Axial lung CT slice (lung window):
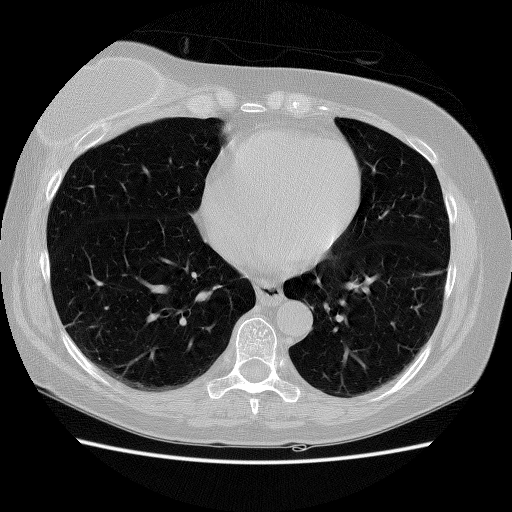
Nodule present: no